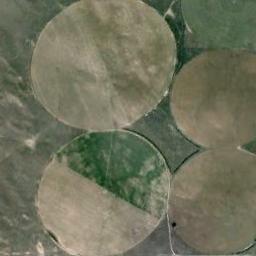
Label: circular_farmland